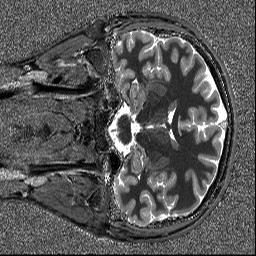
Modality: T1map
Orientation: coronal
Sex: male